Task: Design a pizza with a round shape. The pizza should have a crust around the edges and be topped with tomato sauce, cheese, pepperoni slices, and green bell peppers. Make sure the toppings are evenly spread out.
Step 429:
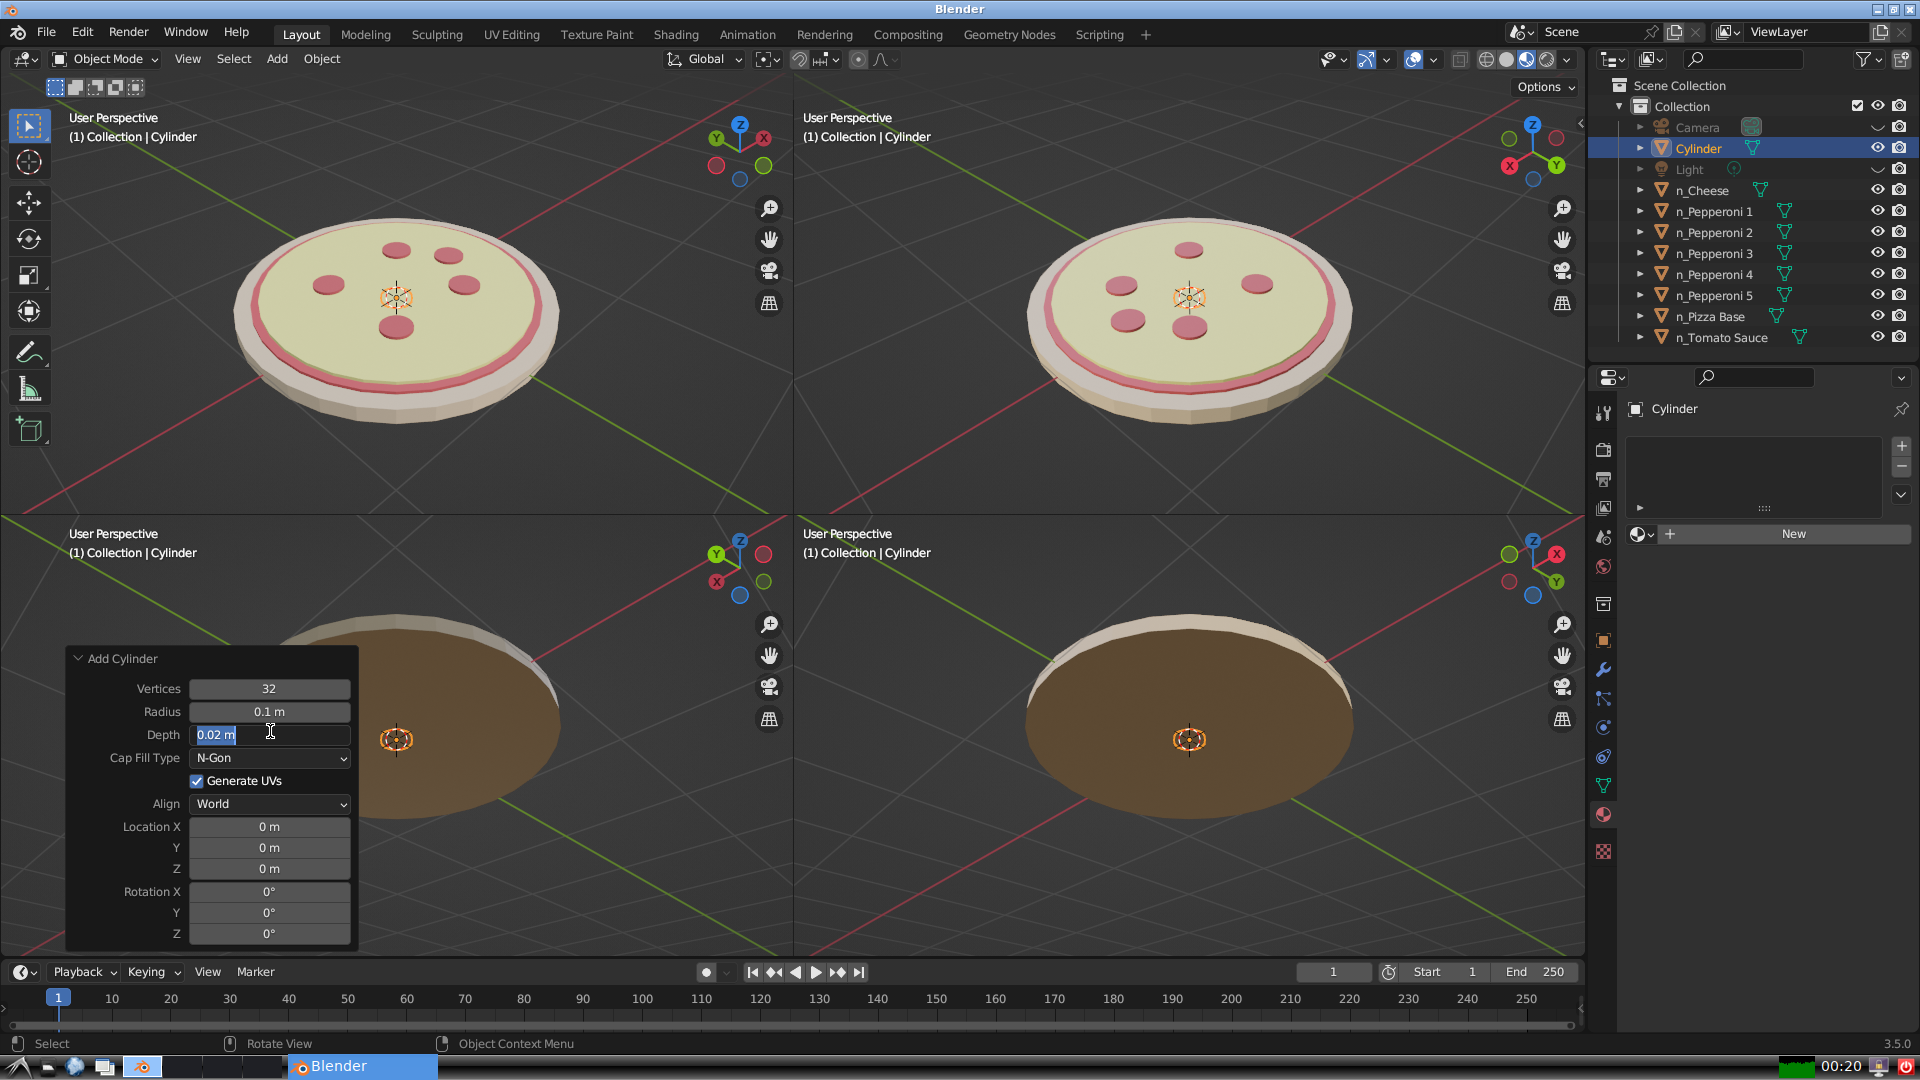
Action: input_text: 0.02